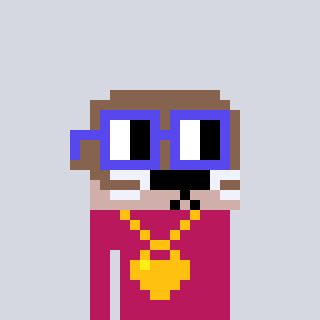
a pixel art character with square blue glasses, a otter-shaped head and a darkpink-colored body on a cool background